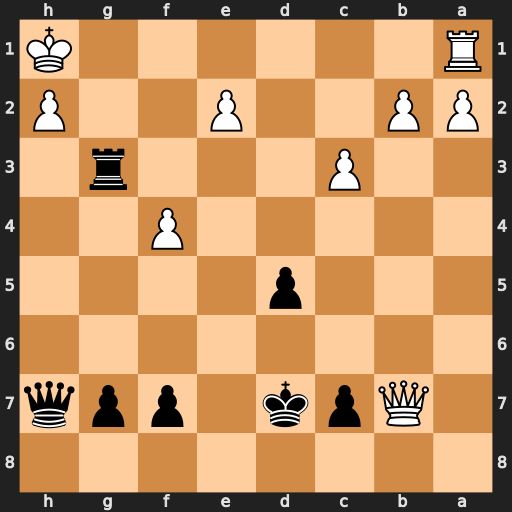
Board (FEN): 8/1Qpk1ppq/8/3p4/5P2/2P3r1/PP2P2P/R6K
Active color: b
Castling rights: -
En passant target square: -
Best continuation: Qe4#